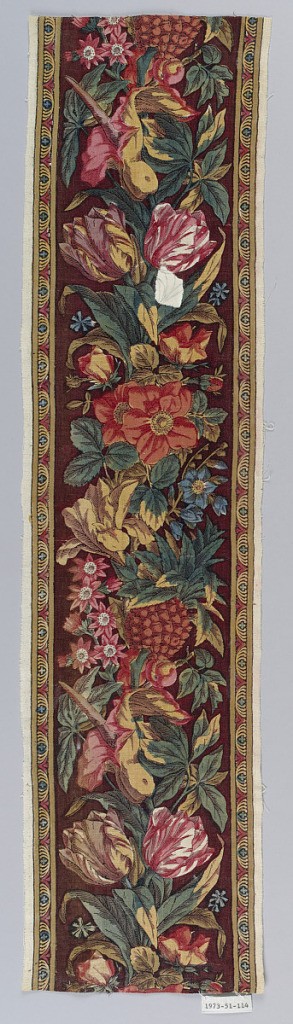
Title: Border
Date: late 18th century
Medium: Medum: cotton Technique: block printed (2 reds, 2 purples, black), yellow and blue applied by brush, plain weave foundation
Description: Curving vine with flowers and fruit in bright colors on a deep purple background.